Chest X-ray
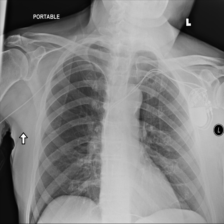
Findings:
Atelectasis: negative
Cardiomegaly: negative
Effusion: negative
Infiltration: negative
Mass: negative
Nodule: negative
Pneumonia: negative
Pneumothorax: negative
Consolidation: negative
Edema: negative
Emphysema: negative
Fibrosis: negative
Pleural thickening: negative
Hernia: negative